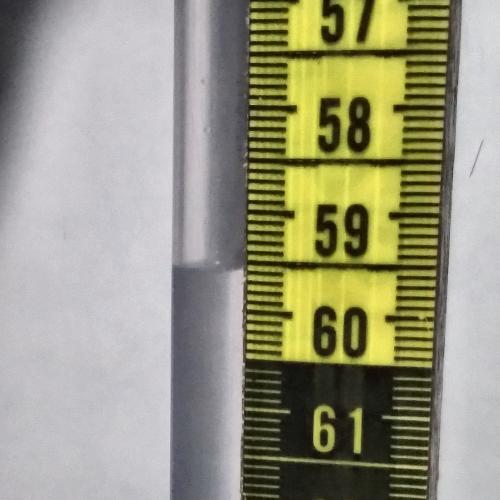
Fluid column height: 59.6 cm